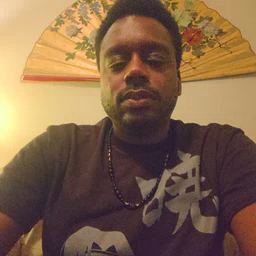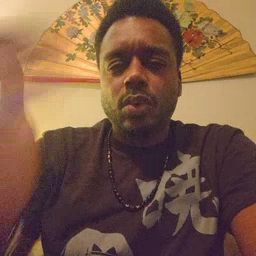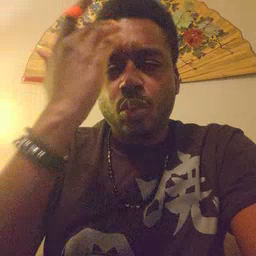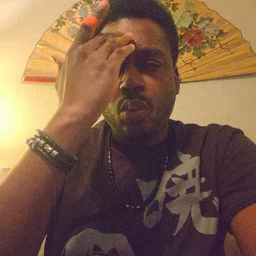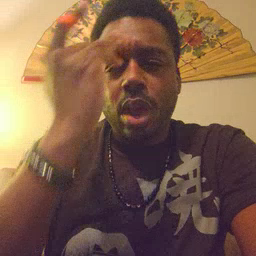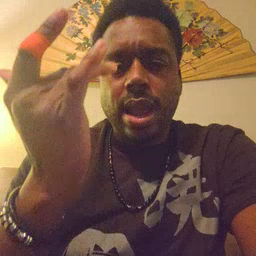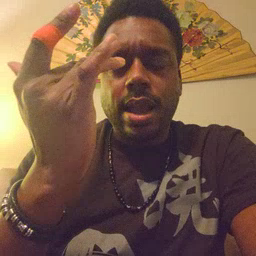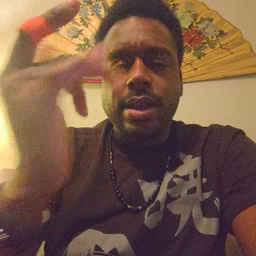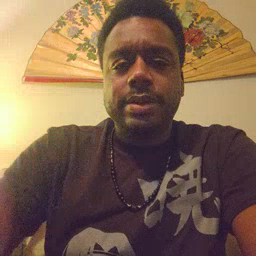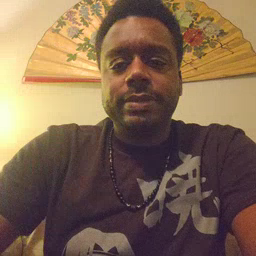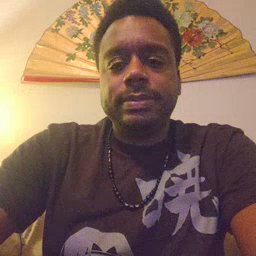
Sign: why